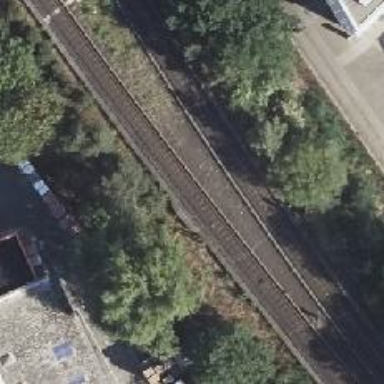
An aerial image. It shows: Rail line with bottom electrification.